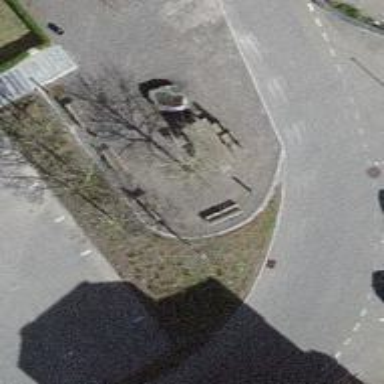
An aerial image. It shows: Bench for seating.